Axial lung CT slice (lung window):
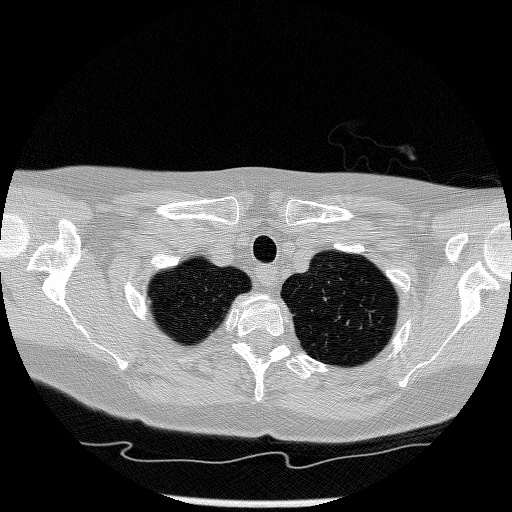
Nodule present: no